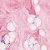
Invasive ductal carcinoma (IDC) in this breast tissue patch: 0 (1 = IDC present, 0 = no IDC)